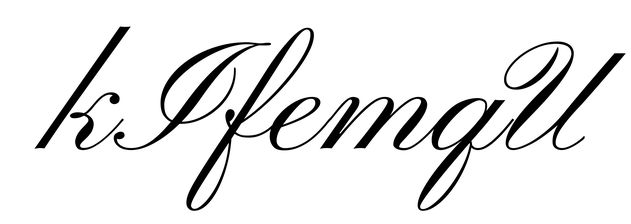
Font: PinyonScript-Regular